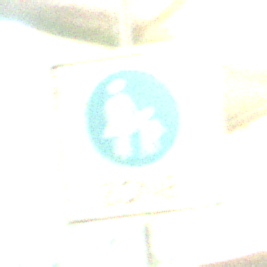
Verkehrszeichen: BeginnFussgaengerzone
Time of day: MorningAfternoon
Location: Roofed (Special)
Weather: NotSpecified
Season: NotSpecified
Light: Artificial